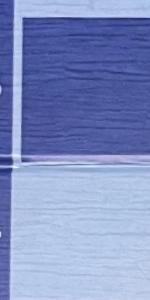
Label: Empty